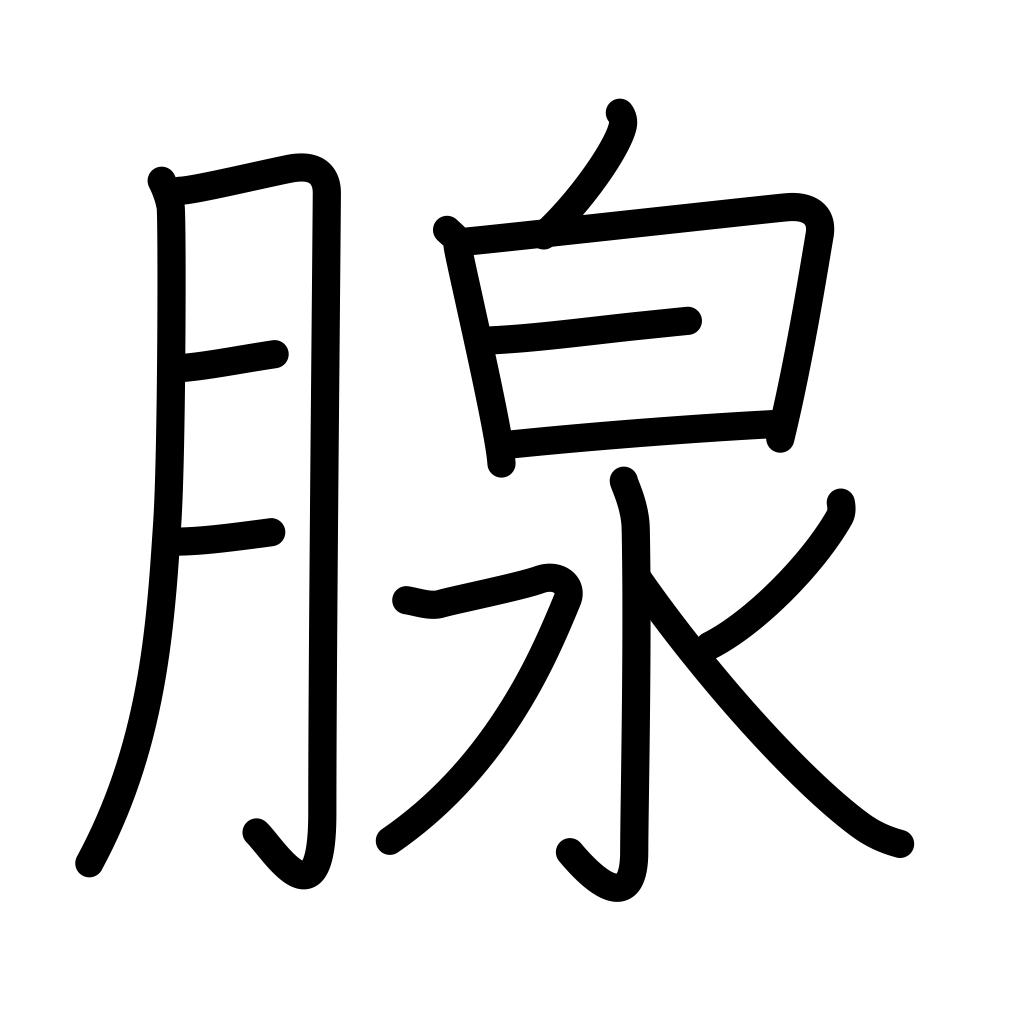
Meaning: gland